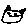
Label: cat